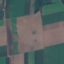
Label: AnnualCrop